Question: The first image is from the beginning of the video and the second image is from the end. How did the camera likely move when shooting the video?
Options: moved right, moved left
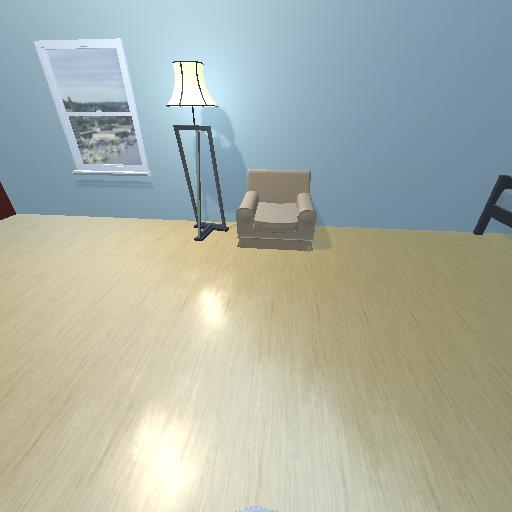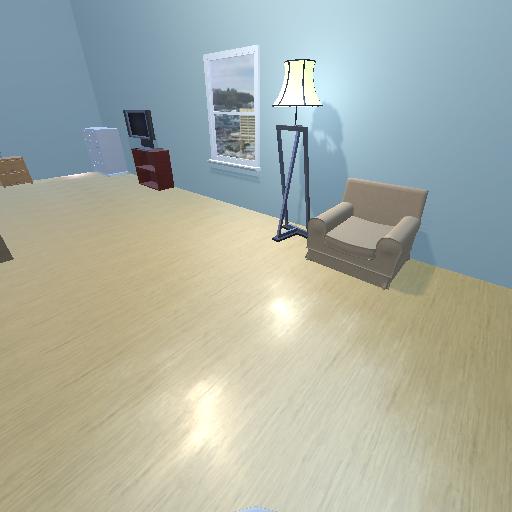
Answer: moved right